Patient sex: F
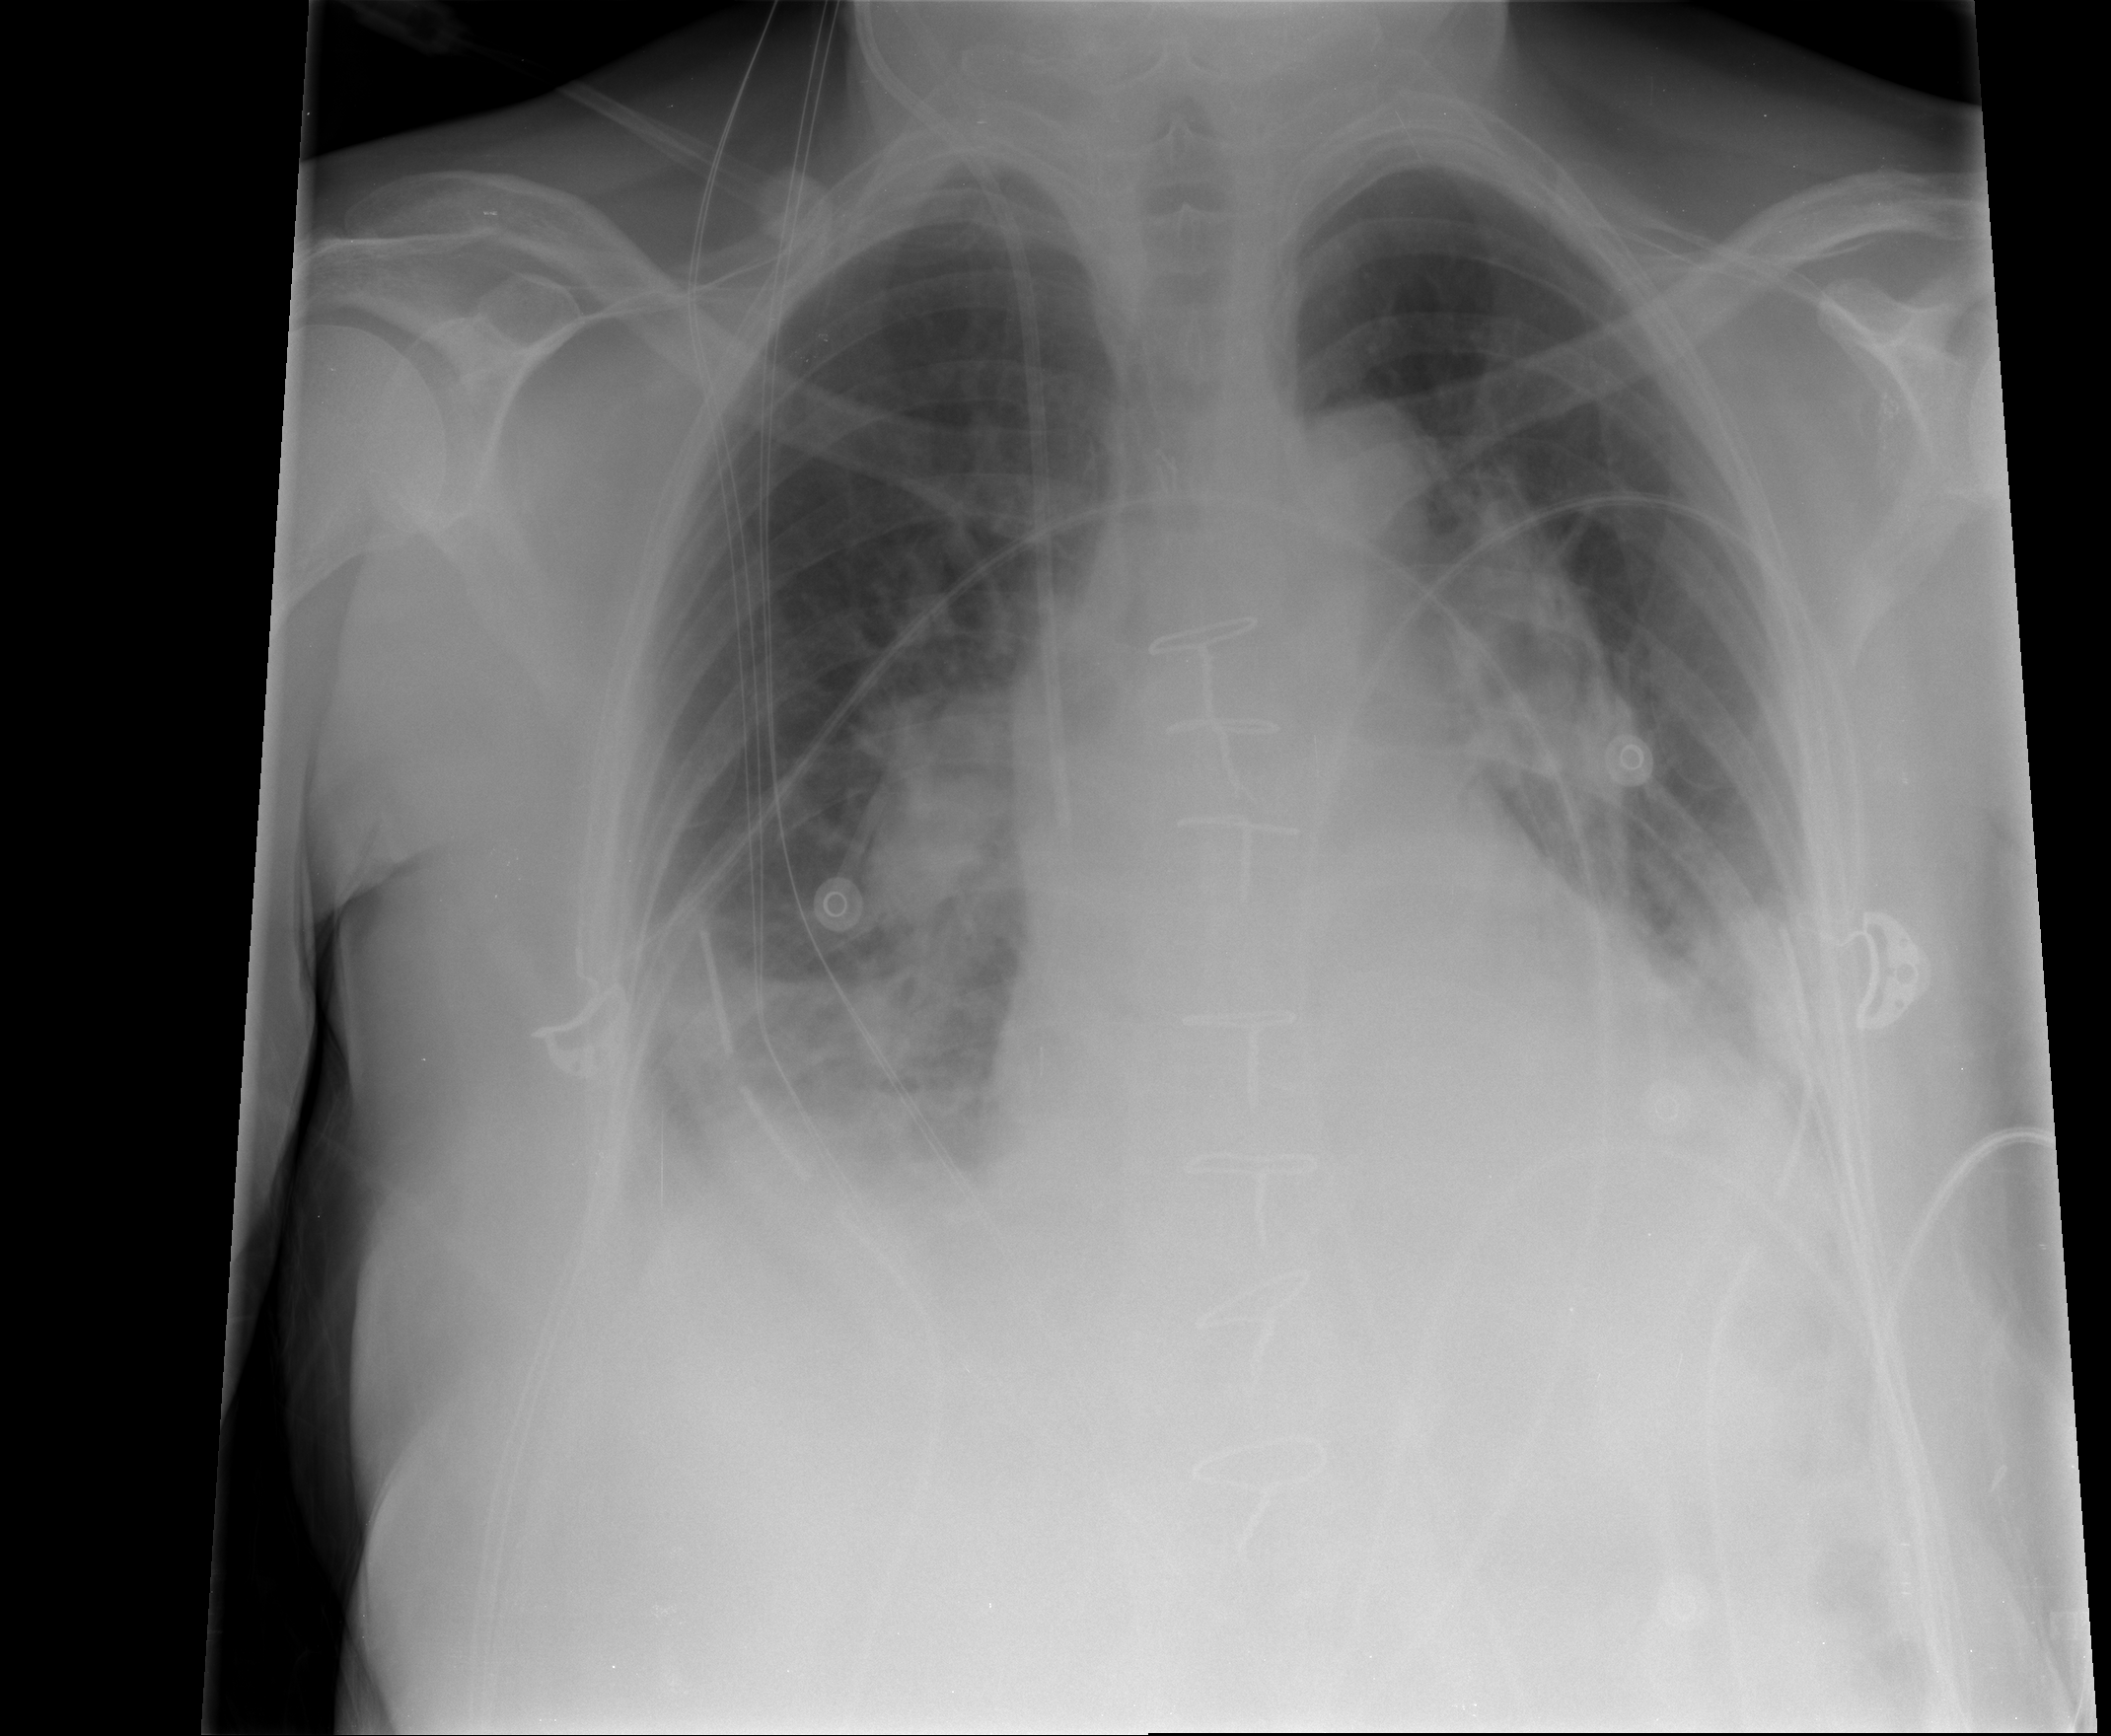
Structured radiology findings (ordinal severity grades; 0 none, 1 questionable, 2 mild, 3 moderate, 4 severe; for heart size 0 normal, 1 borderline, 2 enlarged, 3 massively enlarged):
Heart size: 1
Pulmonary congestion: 0
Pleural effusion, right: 1
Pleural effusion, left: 1
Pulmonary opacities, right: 1
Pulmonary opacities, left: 0
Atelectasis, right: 2
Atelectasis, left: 2